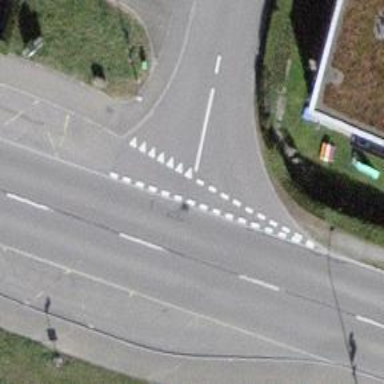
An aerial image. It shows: Bus stop with designated stop position for public transport.